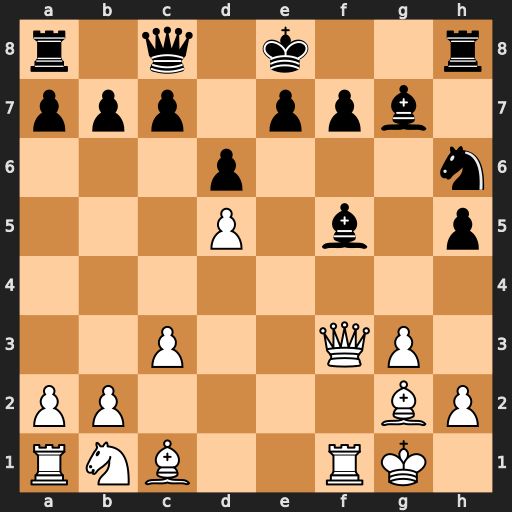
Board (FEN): r1q1k2r/ppp1ppb1/3p3n/3P1b1p/8/2P2QP1/PP4BP/RNB2RK1
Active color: w
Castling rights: kq
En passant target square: -
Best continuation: Bxh6 Bxh6 Qxf5 Qxf5 Rxf5